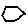
Label: hexagon